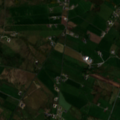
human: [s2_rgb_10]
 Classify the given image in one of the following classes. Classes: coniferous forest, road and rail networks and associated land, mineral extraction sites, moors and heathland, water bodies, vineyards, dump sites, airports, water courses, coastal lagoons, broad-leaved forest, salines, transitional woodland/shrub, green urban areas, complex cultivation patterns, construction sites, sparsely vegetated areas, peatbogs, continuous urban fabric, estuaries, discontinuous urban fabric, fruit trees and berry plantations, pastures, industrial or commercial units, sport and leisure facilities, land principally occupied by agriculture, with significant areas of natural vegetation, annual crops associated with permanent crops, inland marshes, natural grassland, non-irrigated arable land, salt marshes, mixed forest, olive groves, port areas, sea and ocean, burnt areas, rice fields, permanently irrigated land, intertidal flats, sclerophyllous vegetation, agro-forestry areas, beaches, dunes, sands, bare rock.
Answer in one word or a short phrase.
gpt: pastures, moors and heathland